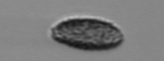
Label: Pseudochattonella_farcimen